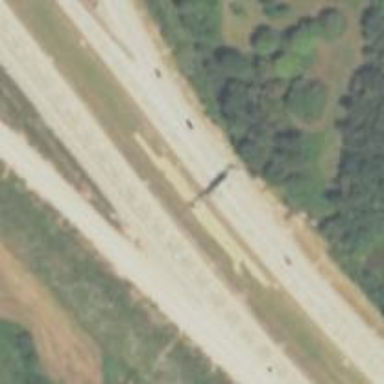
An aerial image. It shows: Motorway junction.